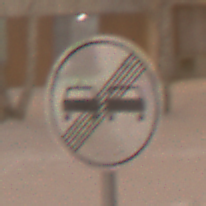
Verkehrszeichen: EndeUeberholverbot
Umgebung: Outdoor, Urban
Tageszeit: Night
Wetter: Overcast
Licht: Artificial
Jahreszeit: Winter
Kontrast: MediumContrast